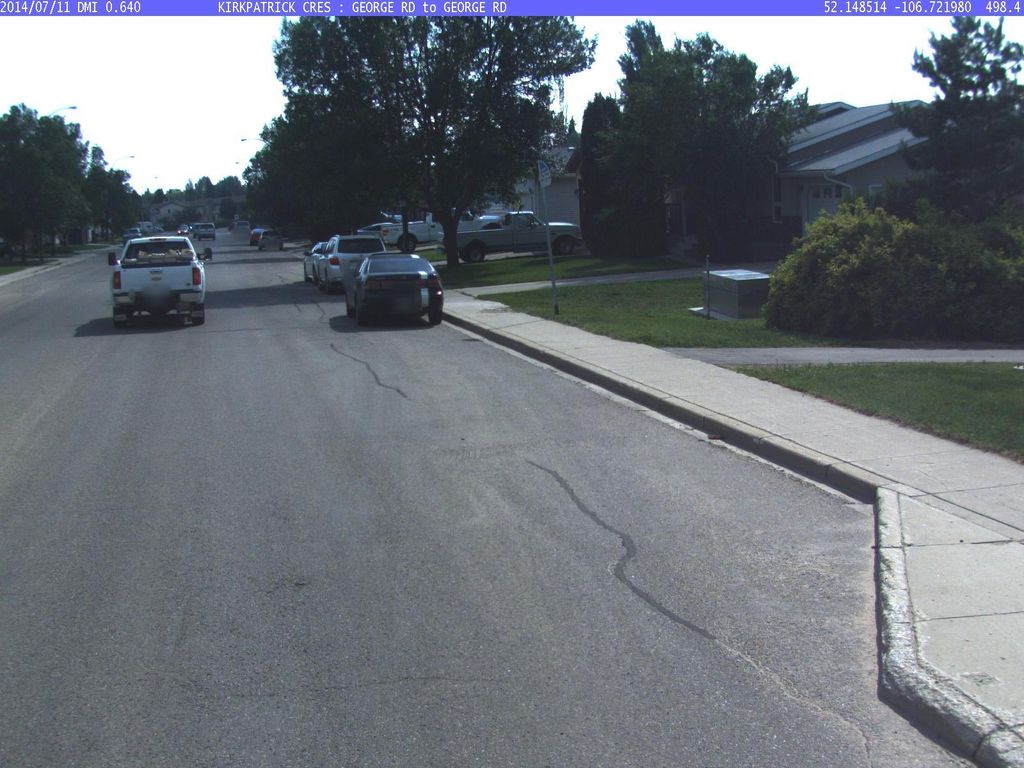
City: saskatoon